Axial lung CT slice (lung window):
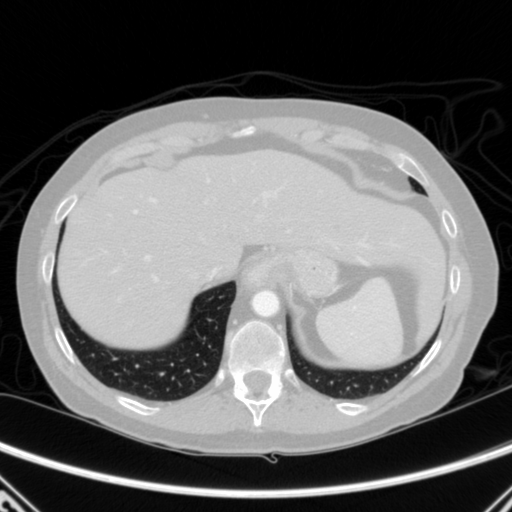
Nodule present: no